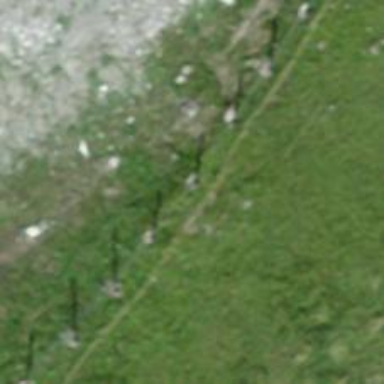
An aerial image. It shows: Fence.